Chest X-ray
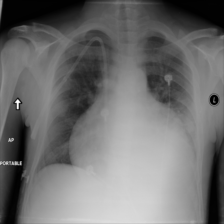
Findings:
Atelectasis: negative
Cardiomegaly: positive
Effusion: negative
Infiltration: negative
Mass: negative
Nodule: negative
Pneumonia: negative
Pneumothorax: negative
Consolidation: negative
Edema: negative
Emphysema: negative
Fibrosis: negative
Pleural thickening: negative
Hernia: negative